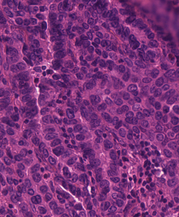
Tumor epithelial tissue: yes
Tumor-associated stroma tissue: no
Normal tissue: no